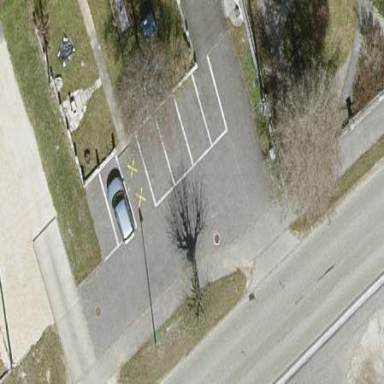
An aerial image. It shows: Parking area with surface.